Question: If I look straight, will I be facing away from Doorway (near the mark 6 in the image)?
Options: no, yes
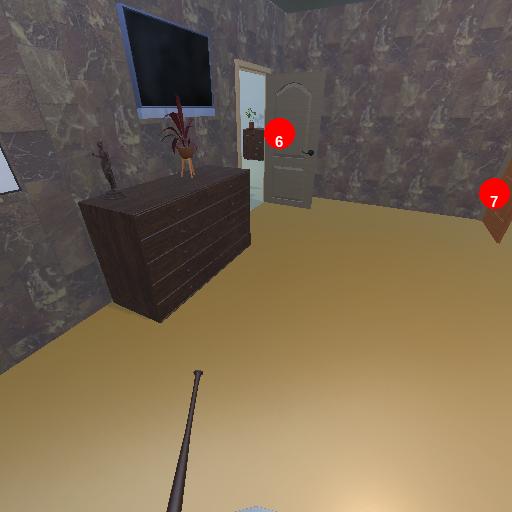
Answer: no